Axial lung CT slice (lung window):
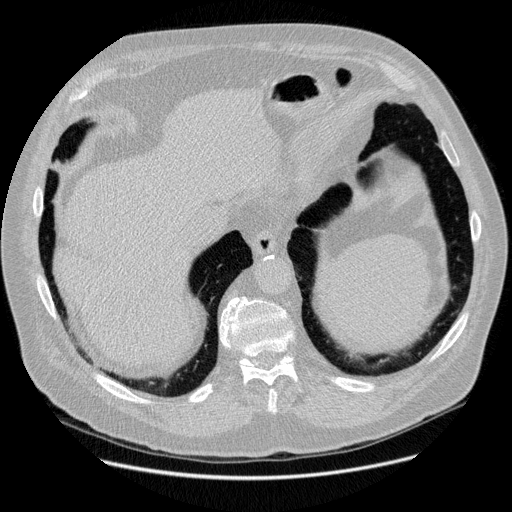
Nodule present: no